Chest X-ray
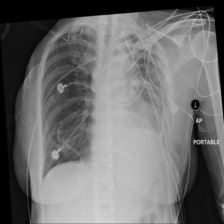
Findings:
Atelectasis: negative
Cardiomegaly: negative
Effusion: negative
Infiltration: negative
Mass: negative
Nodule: negative
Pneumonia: negative
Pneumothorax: negative
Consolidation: negative
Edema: negative
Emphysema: positive
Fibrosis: negative
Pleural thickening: negative
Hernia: negative